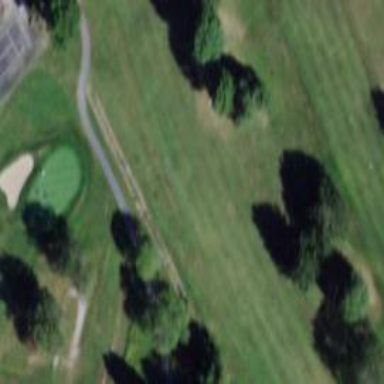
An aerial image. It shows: Golf fairway in the image.